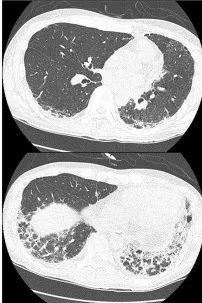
Serial chest CT findings and pulmonary functions of the patient. (C) CT performed immediately after the second rituximab injection showed an increased extent of fibrosis and perilobular consolidations. The patient developed mild dyspnea, and FVC declined by 11% from the latest one.
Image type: radiology (ct)